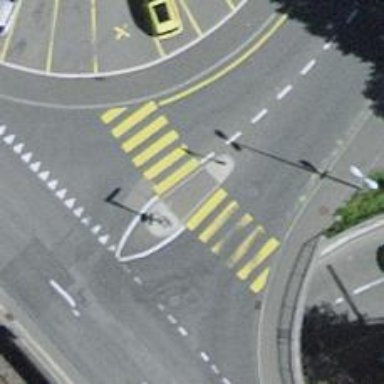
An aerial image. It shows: Zebra crossing with pedestrian island.